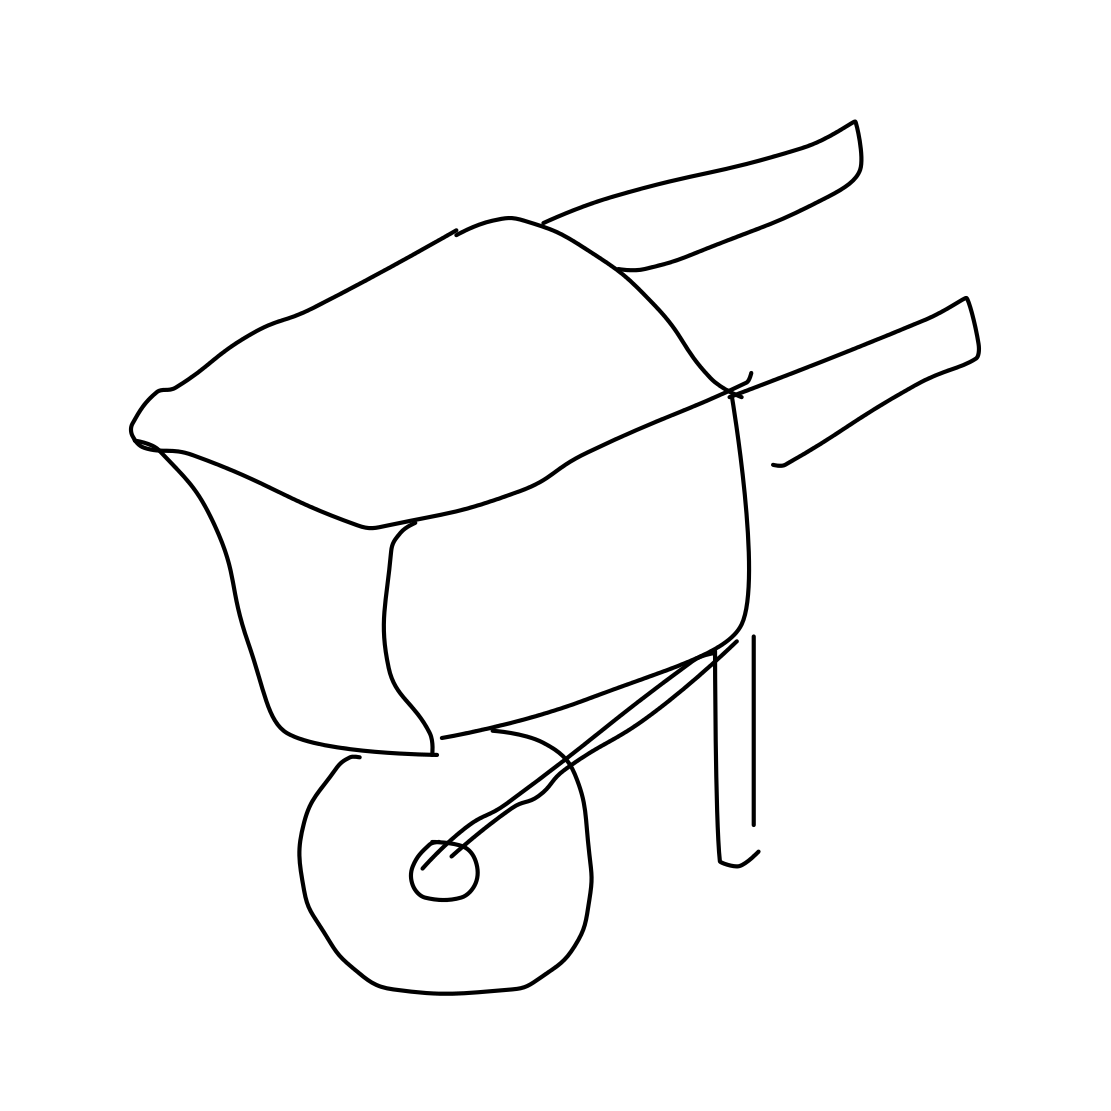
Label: wheelbarrow